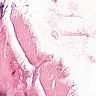
Metastatic tissue present: no